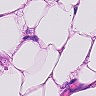
Metastatic tissue present: yes